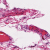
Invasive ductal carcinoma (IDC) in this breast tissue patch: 0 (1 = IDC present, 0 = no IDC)